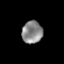
Tissue: prostate
Cell type: Epithelial cells
Senescence score: 0.308
Nuclear area (px): 452
Mean DAPI intensity: 136.491